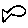
Label: fish